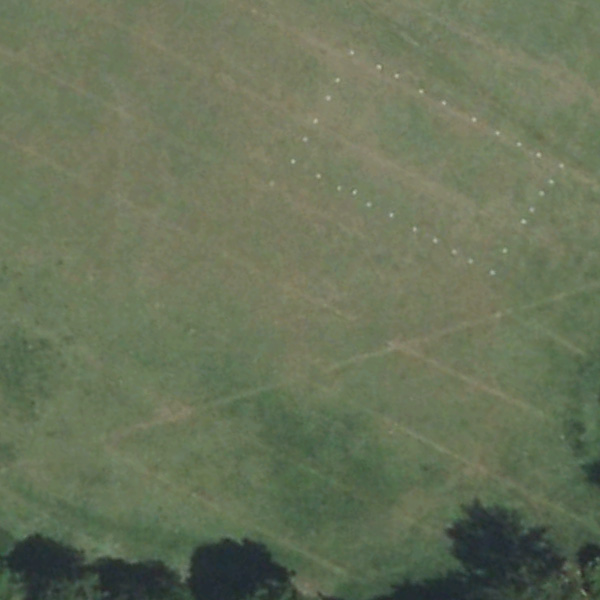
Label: Meadow